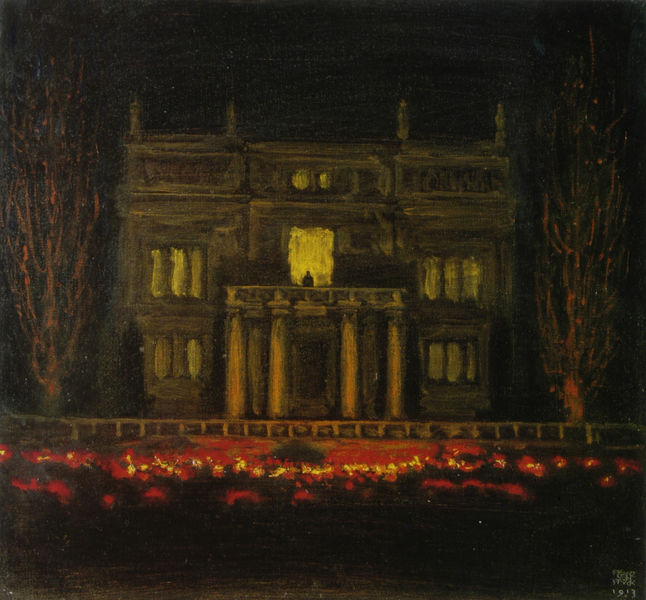
Titel: Fackelzug zum 50. Geburtstag von Franz von Stuck, vor dessen Villa in München
Künstler: Franz von Stuck
Institution: (Privatbesitz)
Schlagwörter: baum, dunkel, feuer, gemälde, himmel, mann, bäume, gelb, grün, impressionismus, menschen, blumen, braun, fenster, frau, licht, lichter, nacht, schwarz, säule, säulen, terasse, tür, gebäude, haus, rosen, rot, schloss, zaun, expressionismus, architektur, mensch, öl, brüstung, gitter, figur, gold, klassizismus, oper, person, statue, zypressen, balkon, fassade, hof, beleuchtung, empore, figuren, balcony, celebration, column, columns, palace, red, window, black, dark, green, painting, windows, yellow, symmetrie, flowers, kerzen, leuchter, stuck, brown, geländer, gestalt, eingang, mond, münchen, palast, stern, symmetrisch, schattenriss, kapitelle, portal, villa, kerzenschein, statuen, residenz, portikus, sky, tree, building, house, landscape, orange, trees, prince, pinien, light, garden, night, dorisch, castle, bäumw, fackel, fackelzug, fakeln, geburtstag, horror, villa stuck, lichtschein, door, lights, facade, mansion, artist, fire, branches, figure, pillar, candles, darkness, balustrade, estate, 1913, haunted, pillars, 20. jh, portico, torches, sinister, blacony, menschengestallt, hunted, 밤, 붉은정원, 가운데 사람있어요, 불켜져있어요, 양옆에 나뭇잎없는 나무, 집 좋다, 정문에 기둥 네개, 기둥 뒤에 공간있어요